Question: Im new to NestJS and im trying to setup my end to end testing. It does not throw any errors but the request always returns 404.
The test look like this:
'''
import { CreateProductDto } from './../src/products/dto/create-product.dto';
import { ProductsModule } from './../src/products/products.module';
import { Product } from './../src/products/entities/product.entity';
import { Repository } from 'typeorm';
import { INestApplication } from '@nestjs/common';
import * as request from 'supertest';
import { createTypeOrmConfig } from './utils';
import { Test, TestingModule } from '@nestjs/testing';
import { TypeOrmModule } from '@nestjs/typeorm';
describe('ProductsController (e2e)', () => {
let app: INestApplication;
let productRepository: Repository<Product>;
beforeEach(async () => {
const config = createTypeOrmConfig();
const moduleFixture: TestingModule = await Test.createTestingModule({
imports: [
TypeOrmModule.forRoot(config),
TypeOrmModule.forFeature([Product]),
ProductsModule,
],
}).compile();
app = moduleFixture.createNestApplication();
productRepository = moduleFixture.get('ProductRepository');
await app.init();
});
afterAll(async () => {
await app.close();
});
it('create', async () => {
// Arrange
const createProductDto = new CreateProductDto();
createProductDto.name = 'testname';
createProductDto.description = 'testdescription';
createProductDto.price = 120;
createProductDto.image = 'testimage';
// Act
const response = await request(app.getHttpServer())
.post('/api/v1/products')
.send(createProductDto);
// Assert
expect(response.status).toEqual(201);
});
});
'''
I expected it to returns a 201 response. I tried more routes and same as before.

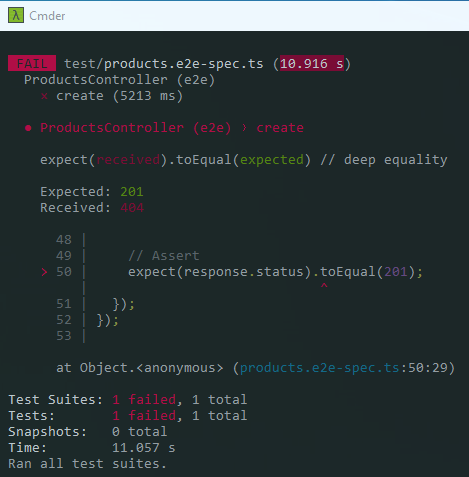
Answer: Do you have '@Controller('api/v1/products')' on your 'ProductsController'? If not, you don't ever configure the test application to be served from '/api/v1', you'd need to set the global prefix and enable versioning (assuming you usually do these in your 'main.ts'). For a simple fix, remove the '/api/v1' from your '.post()' method.